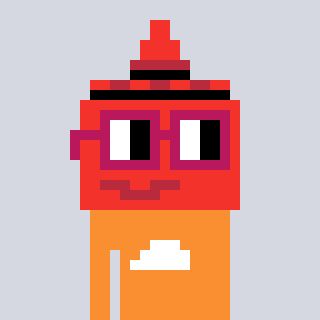
a pixel art character with square dark red glasses, a ketchup-shaped head and a orange-colored body on a cool background